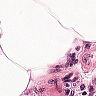
Metastatic tissue present: no